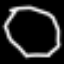
Label: octagon